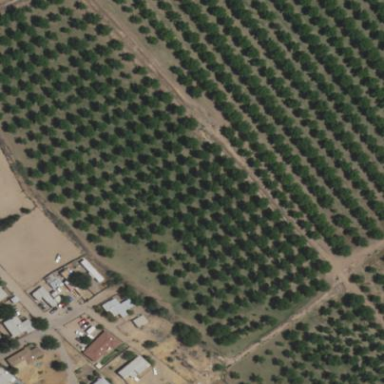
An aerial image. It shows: Orchard.